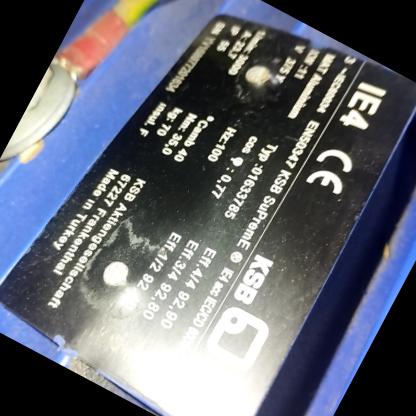
Klasa: tabliczka-znamionowa